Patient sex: M
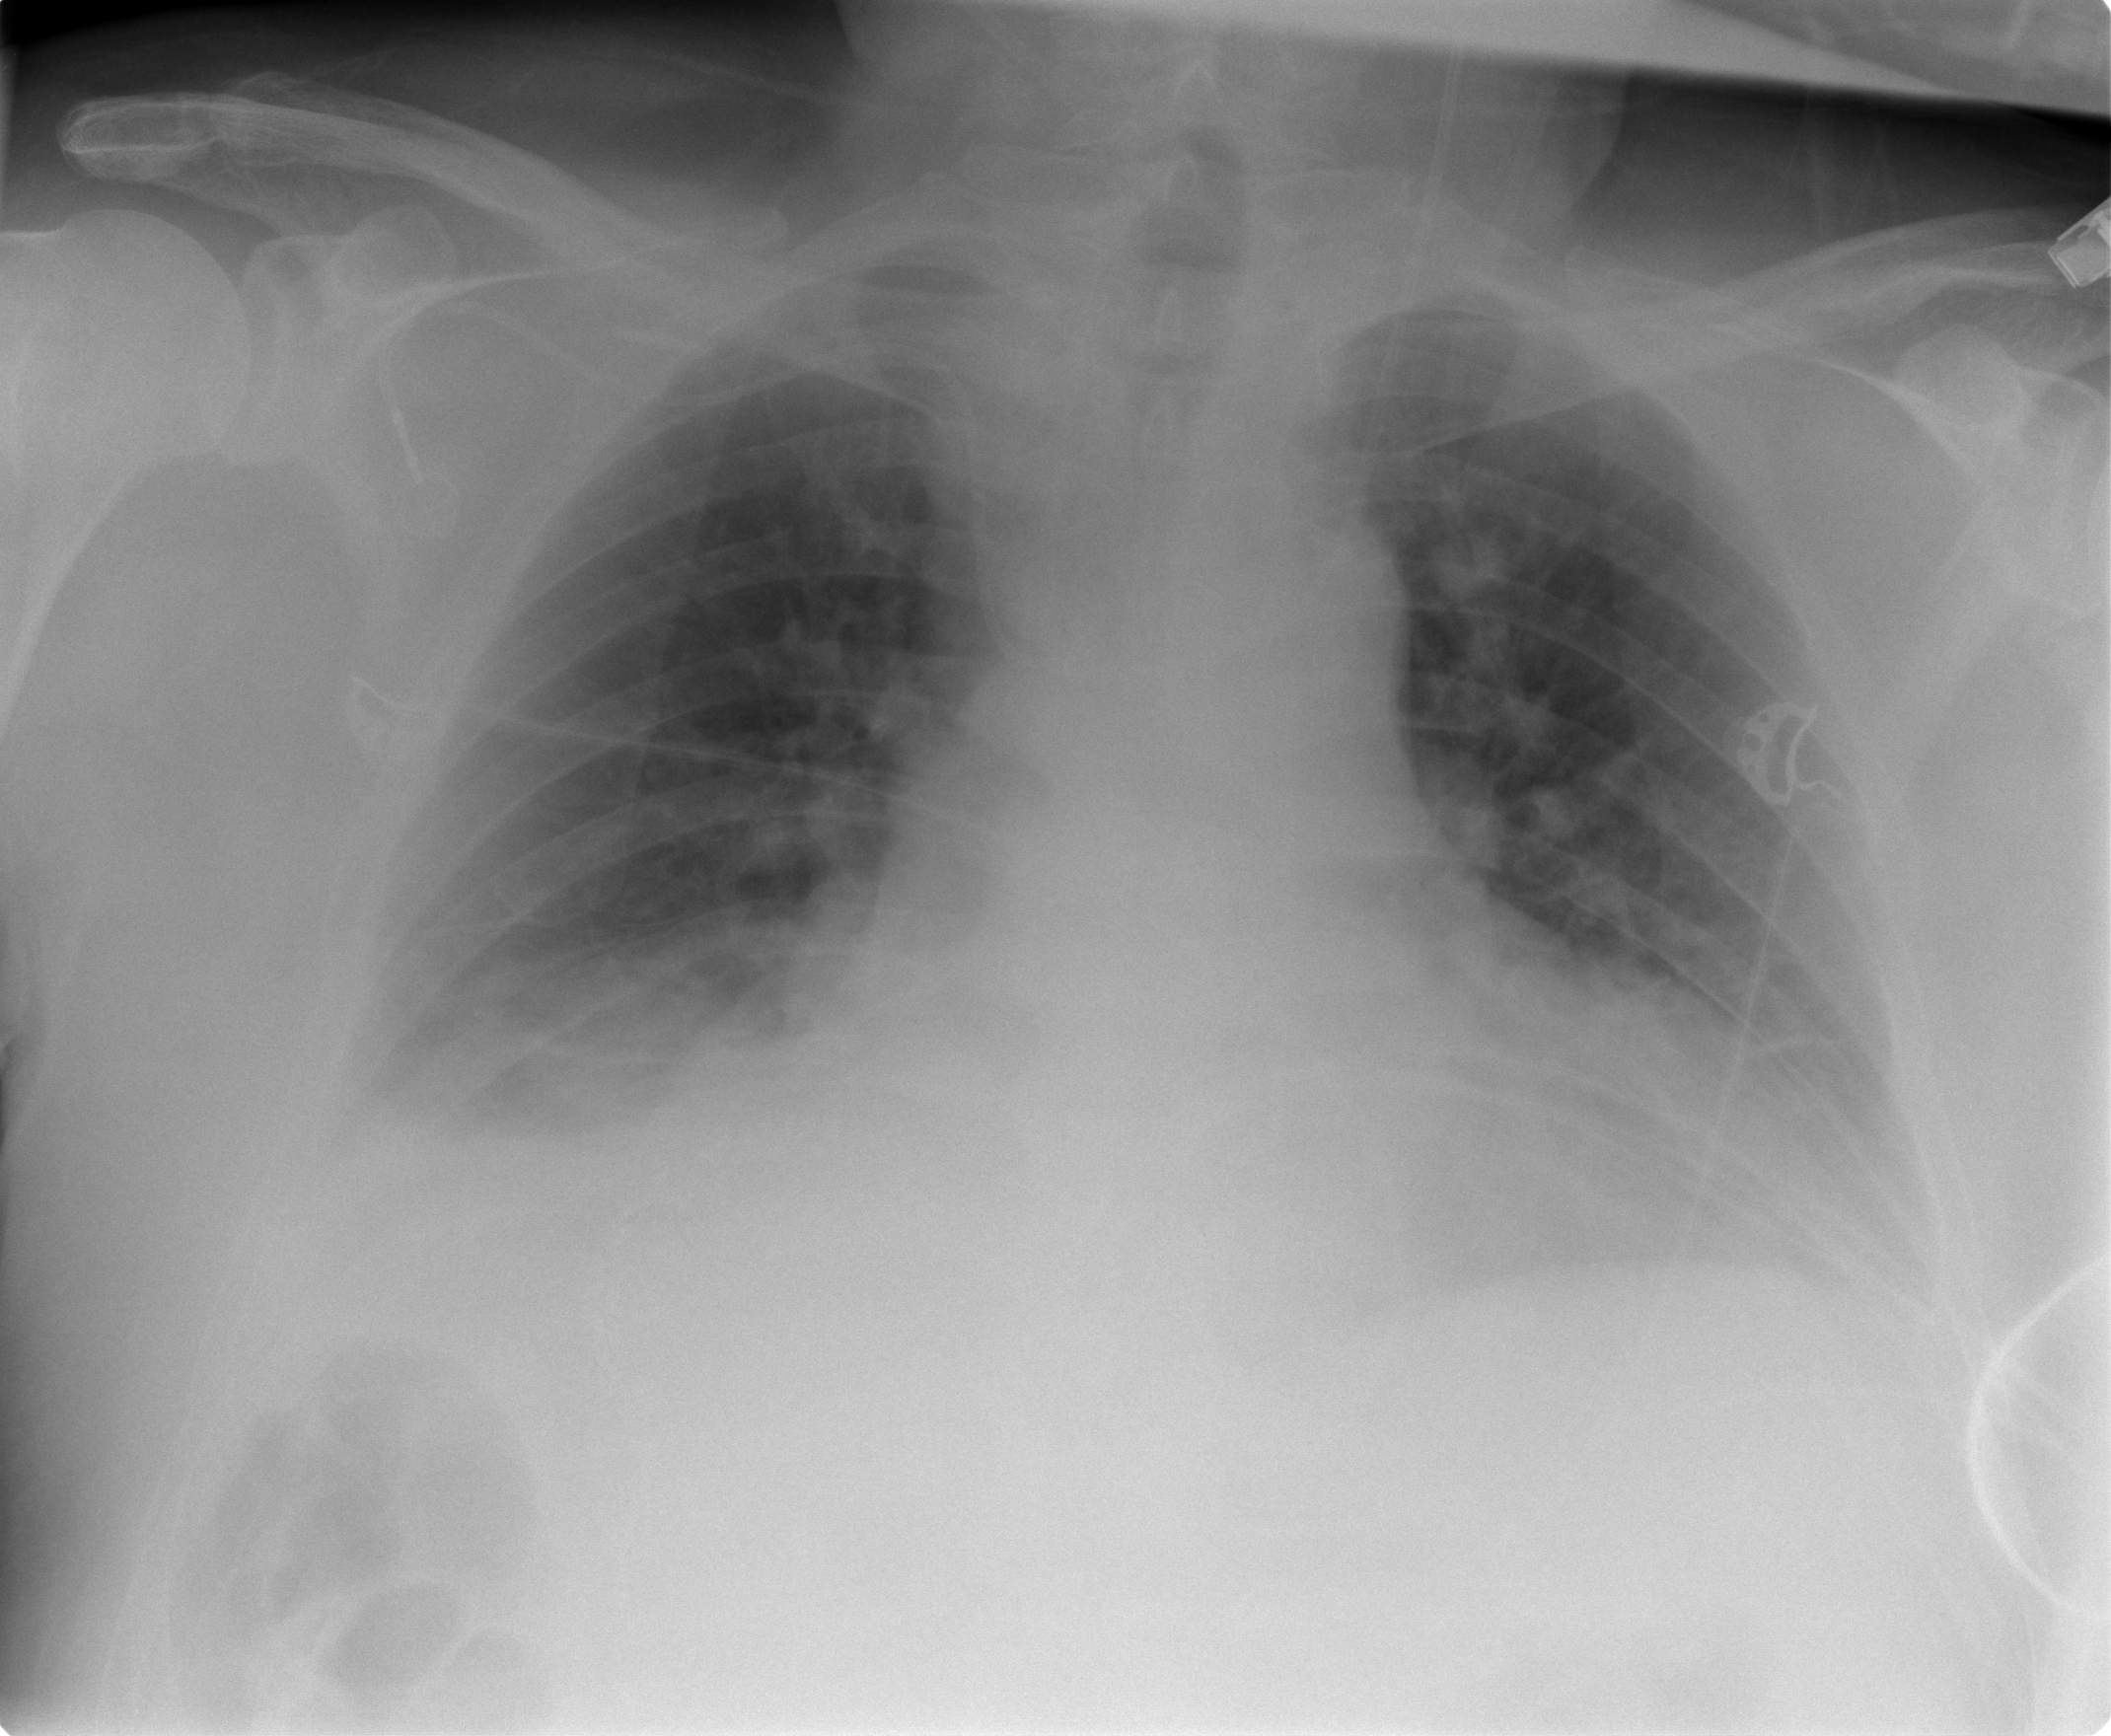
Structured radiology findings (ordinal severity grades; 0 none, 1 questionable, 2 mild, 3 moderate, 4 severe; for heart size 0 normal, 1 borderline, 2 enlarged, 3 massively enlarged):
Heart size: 2
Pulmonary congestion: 3
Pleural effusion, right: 2
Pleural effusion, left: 2
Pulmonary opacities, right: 0
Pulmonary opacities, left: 0
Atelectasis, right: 2
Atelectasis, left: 2